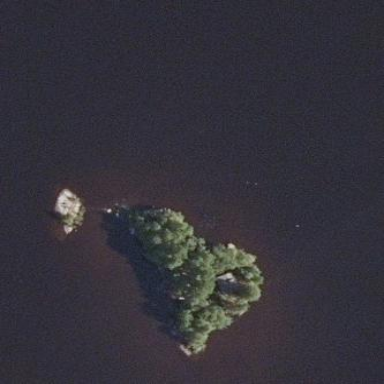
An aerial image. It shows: Islet surrounded by woodland.